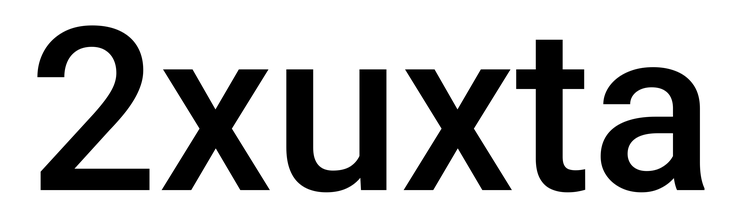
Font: Roboto_Medium